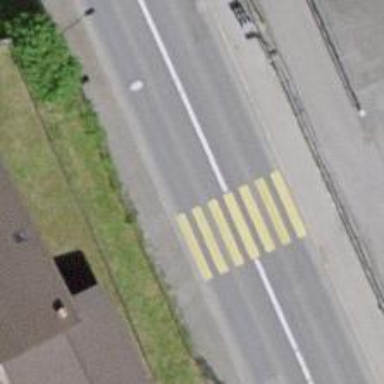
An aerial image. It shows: Uncontrolled road crossing with markings.